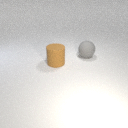
large gray rubber sphere to the right of large brown rubber cylinder